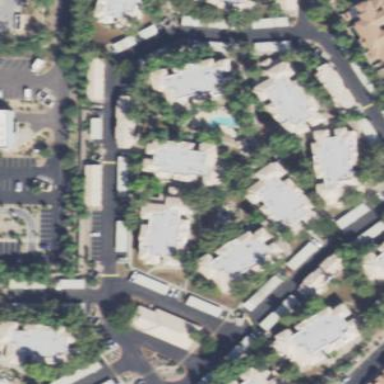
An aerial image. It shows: Residential area with apartments.